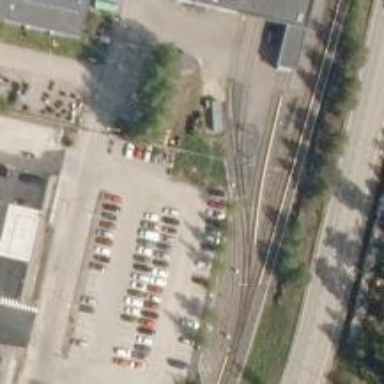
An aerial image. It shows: Electrified rail in service yard.